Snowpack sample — Buffalo Mountain, Silverthorne, Colorado, USA (1/25/25, 10:11 AM MST)
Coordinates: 39.6222, -106.1139
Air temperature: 22 °F
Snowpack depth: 110 cm
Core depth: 30 cm
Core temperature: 42.8 °F
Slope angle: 12°, slope face: 102°
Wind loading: high
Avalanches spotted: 0
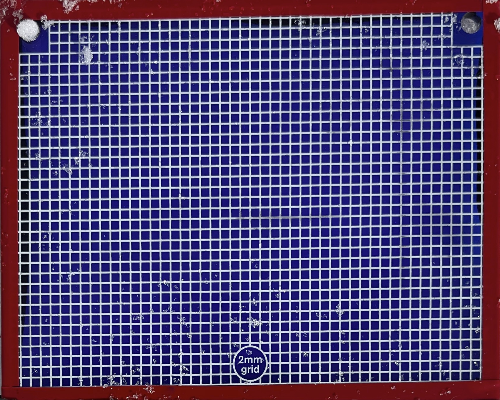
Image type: profile
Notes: No avalanches nearby, collected on the outskirts of a fire break 15 meters from the treeline, on way to Buffalo and Red Mountain